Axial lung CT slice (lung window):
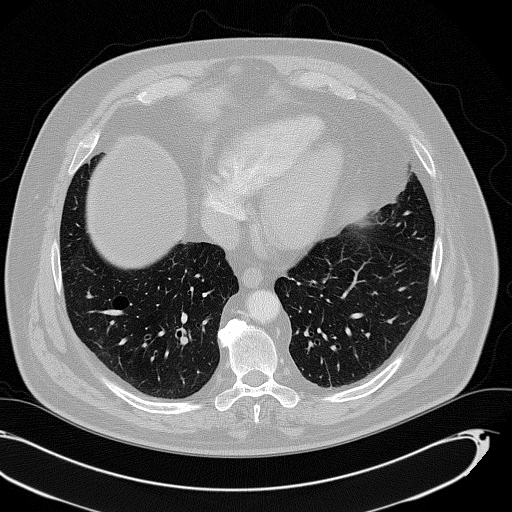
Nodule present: no